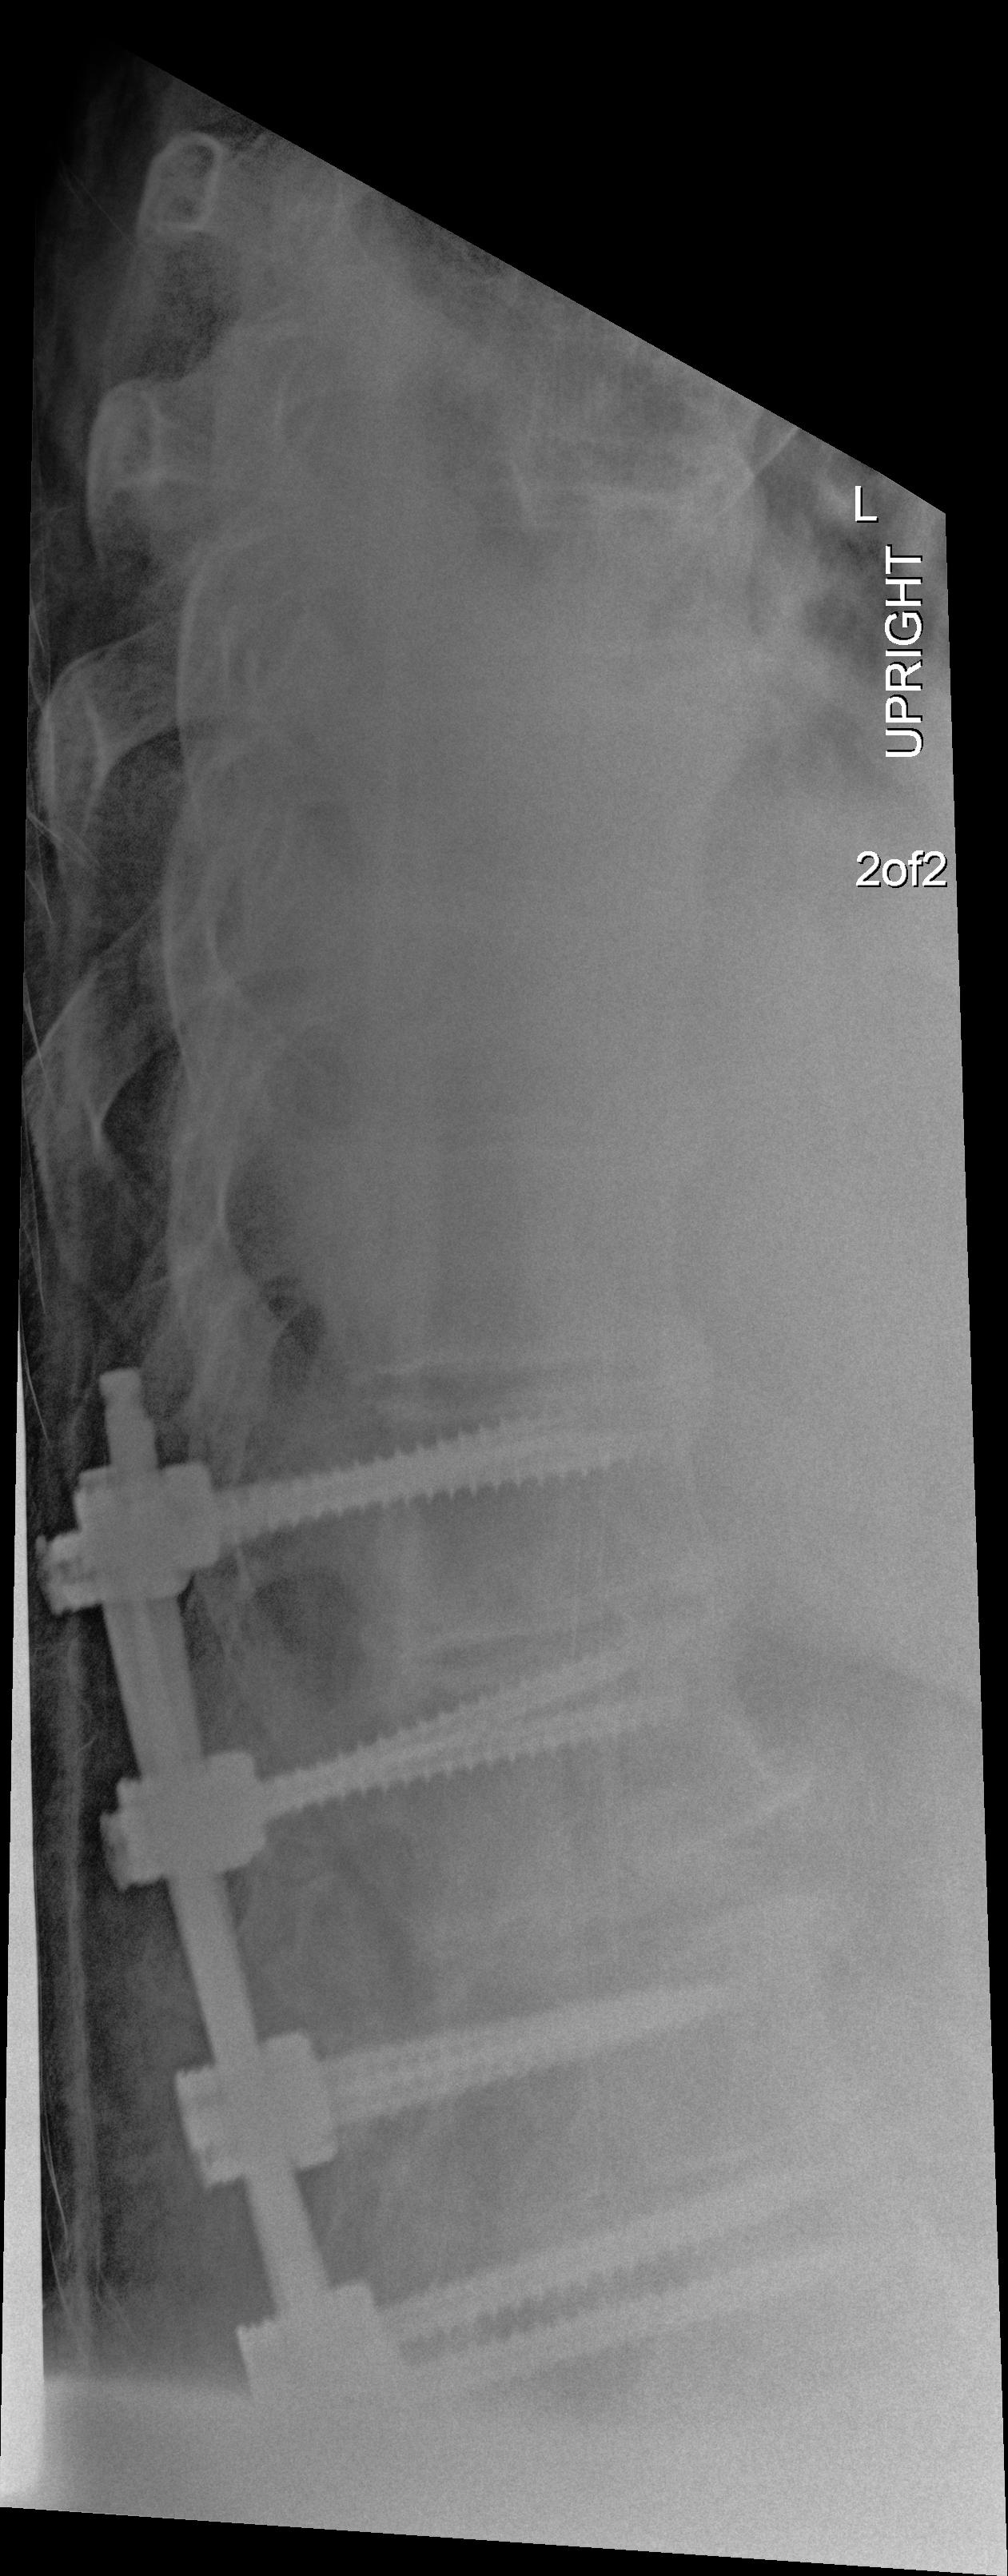
View: LATERAL
Implant manufacturer: nuvasive reline